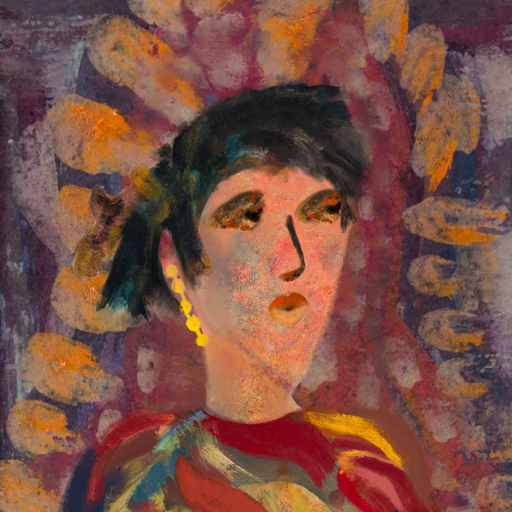
Background: Doll, Head And Neck Side: Irani, Face Side: Gypsy_Queen, Bust: Mother_And_Son_Son, Hair Side: Pipe, Head Accessory: Blank, Second Necklace: Blank, Necklace: Blank, Baby: Blank